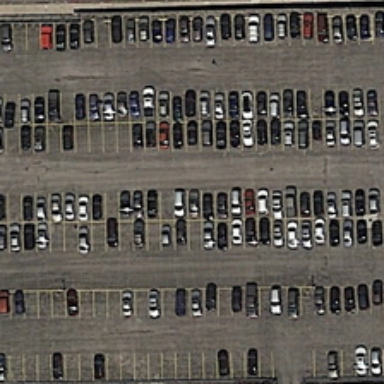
Many cars are parked in a parking lot .